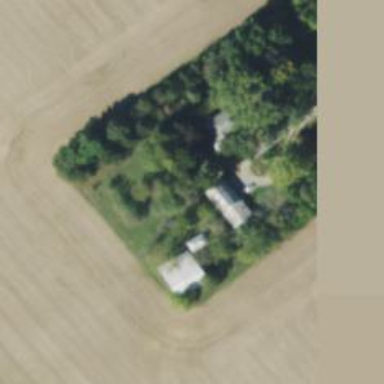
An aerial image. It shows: Driveway.